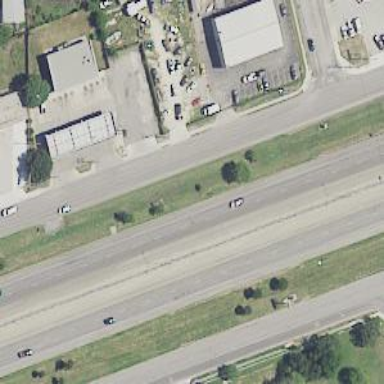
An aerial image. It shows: Secondary road with frontage road alongside.